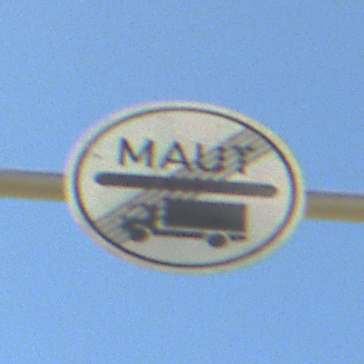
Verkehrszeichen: EndeMautpflicht
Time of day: MorningAfternoon
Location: Outdoor (Nature)
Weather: PartlyCloudy
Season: NotSpecified
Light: Natural